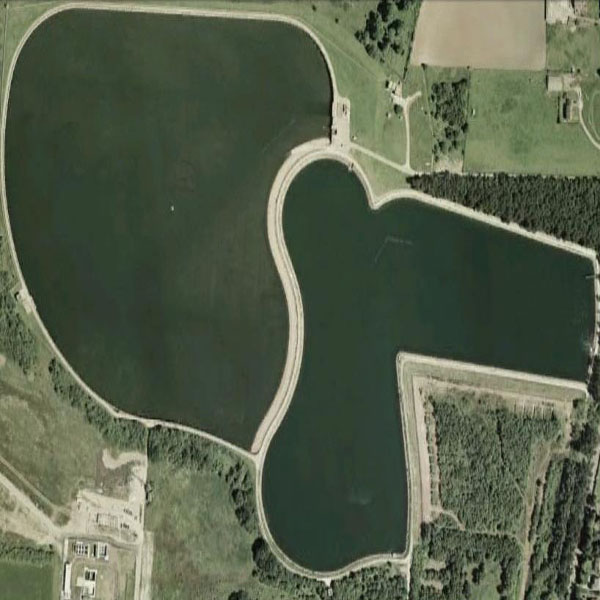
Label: Pond